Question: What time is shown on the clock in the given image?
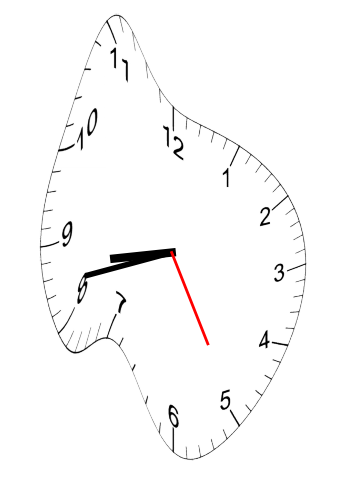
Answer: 08:42:25